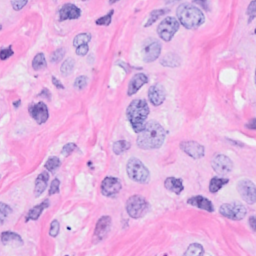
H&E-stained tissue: Breast